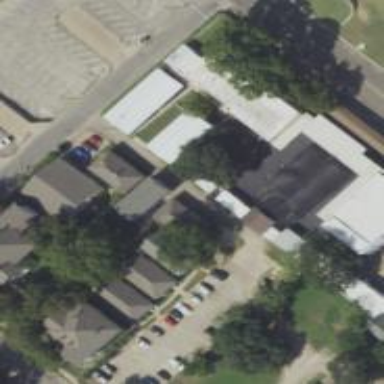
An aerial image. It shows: Alley classified as service road.